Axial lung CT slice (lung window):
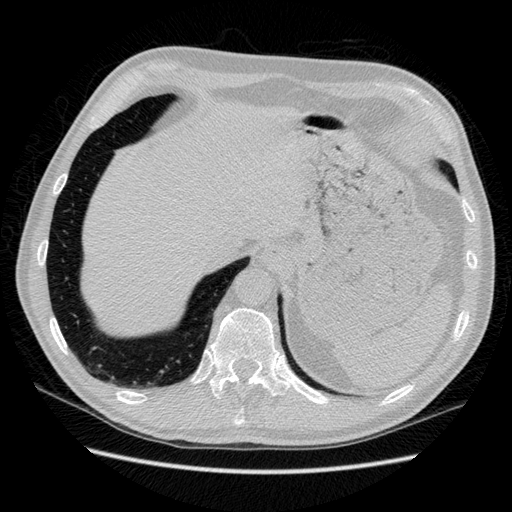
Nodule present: no